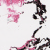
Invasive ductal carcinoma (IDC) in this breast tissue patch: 0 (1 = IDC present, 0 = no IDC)